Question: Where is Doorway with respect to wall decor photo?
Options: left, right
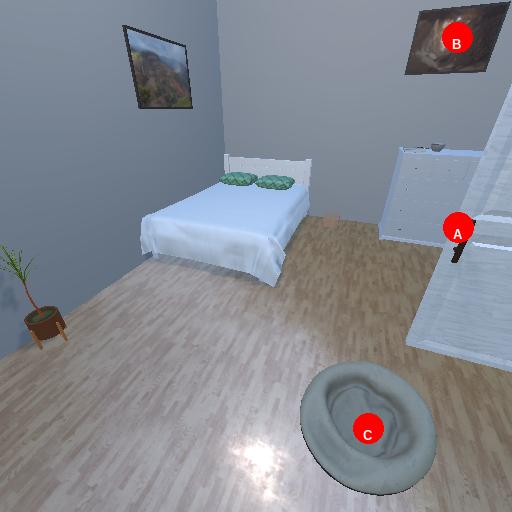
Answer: left